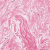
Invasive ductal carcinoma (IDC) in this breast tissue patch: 0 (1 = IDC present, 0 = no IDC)